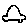
Label: car